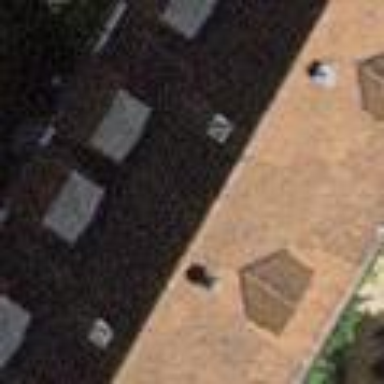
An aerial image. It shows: Terrace building.